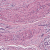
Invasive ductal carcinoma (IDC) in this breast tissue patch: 1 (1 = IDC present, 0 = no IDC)